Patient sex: M
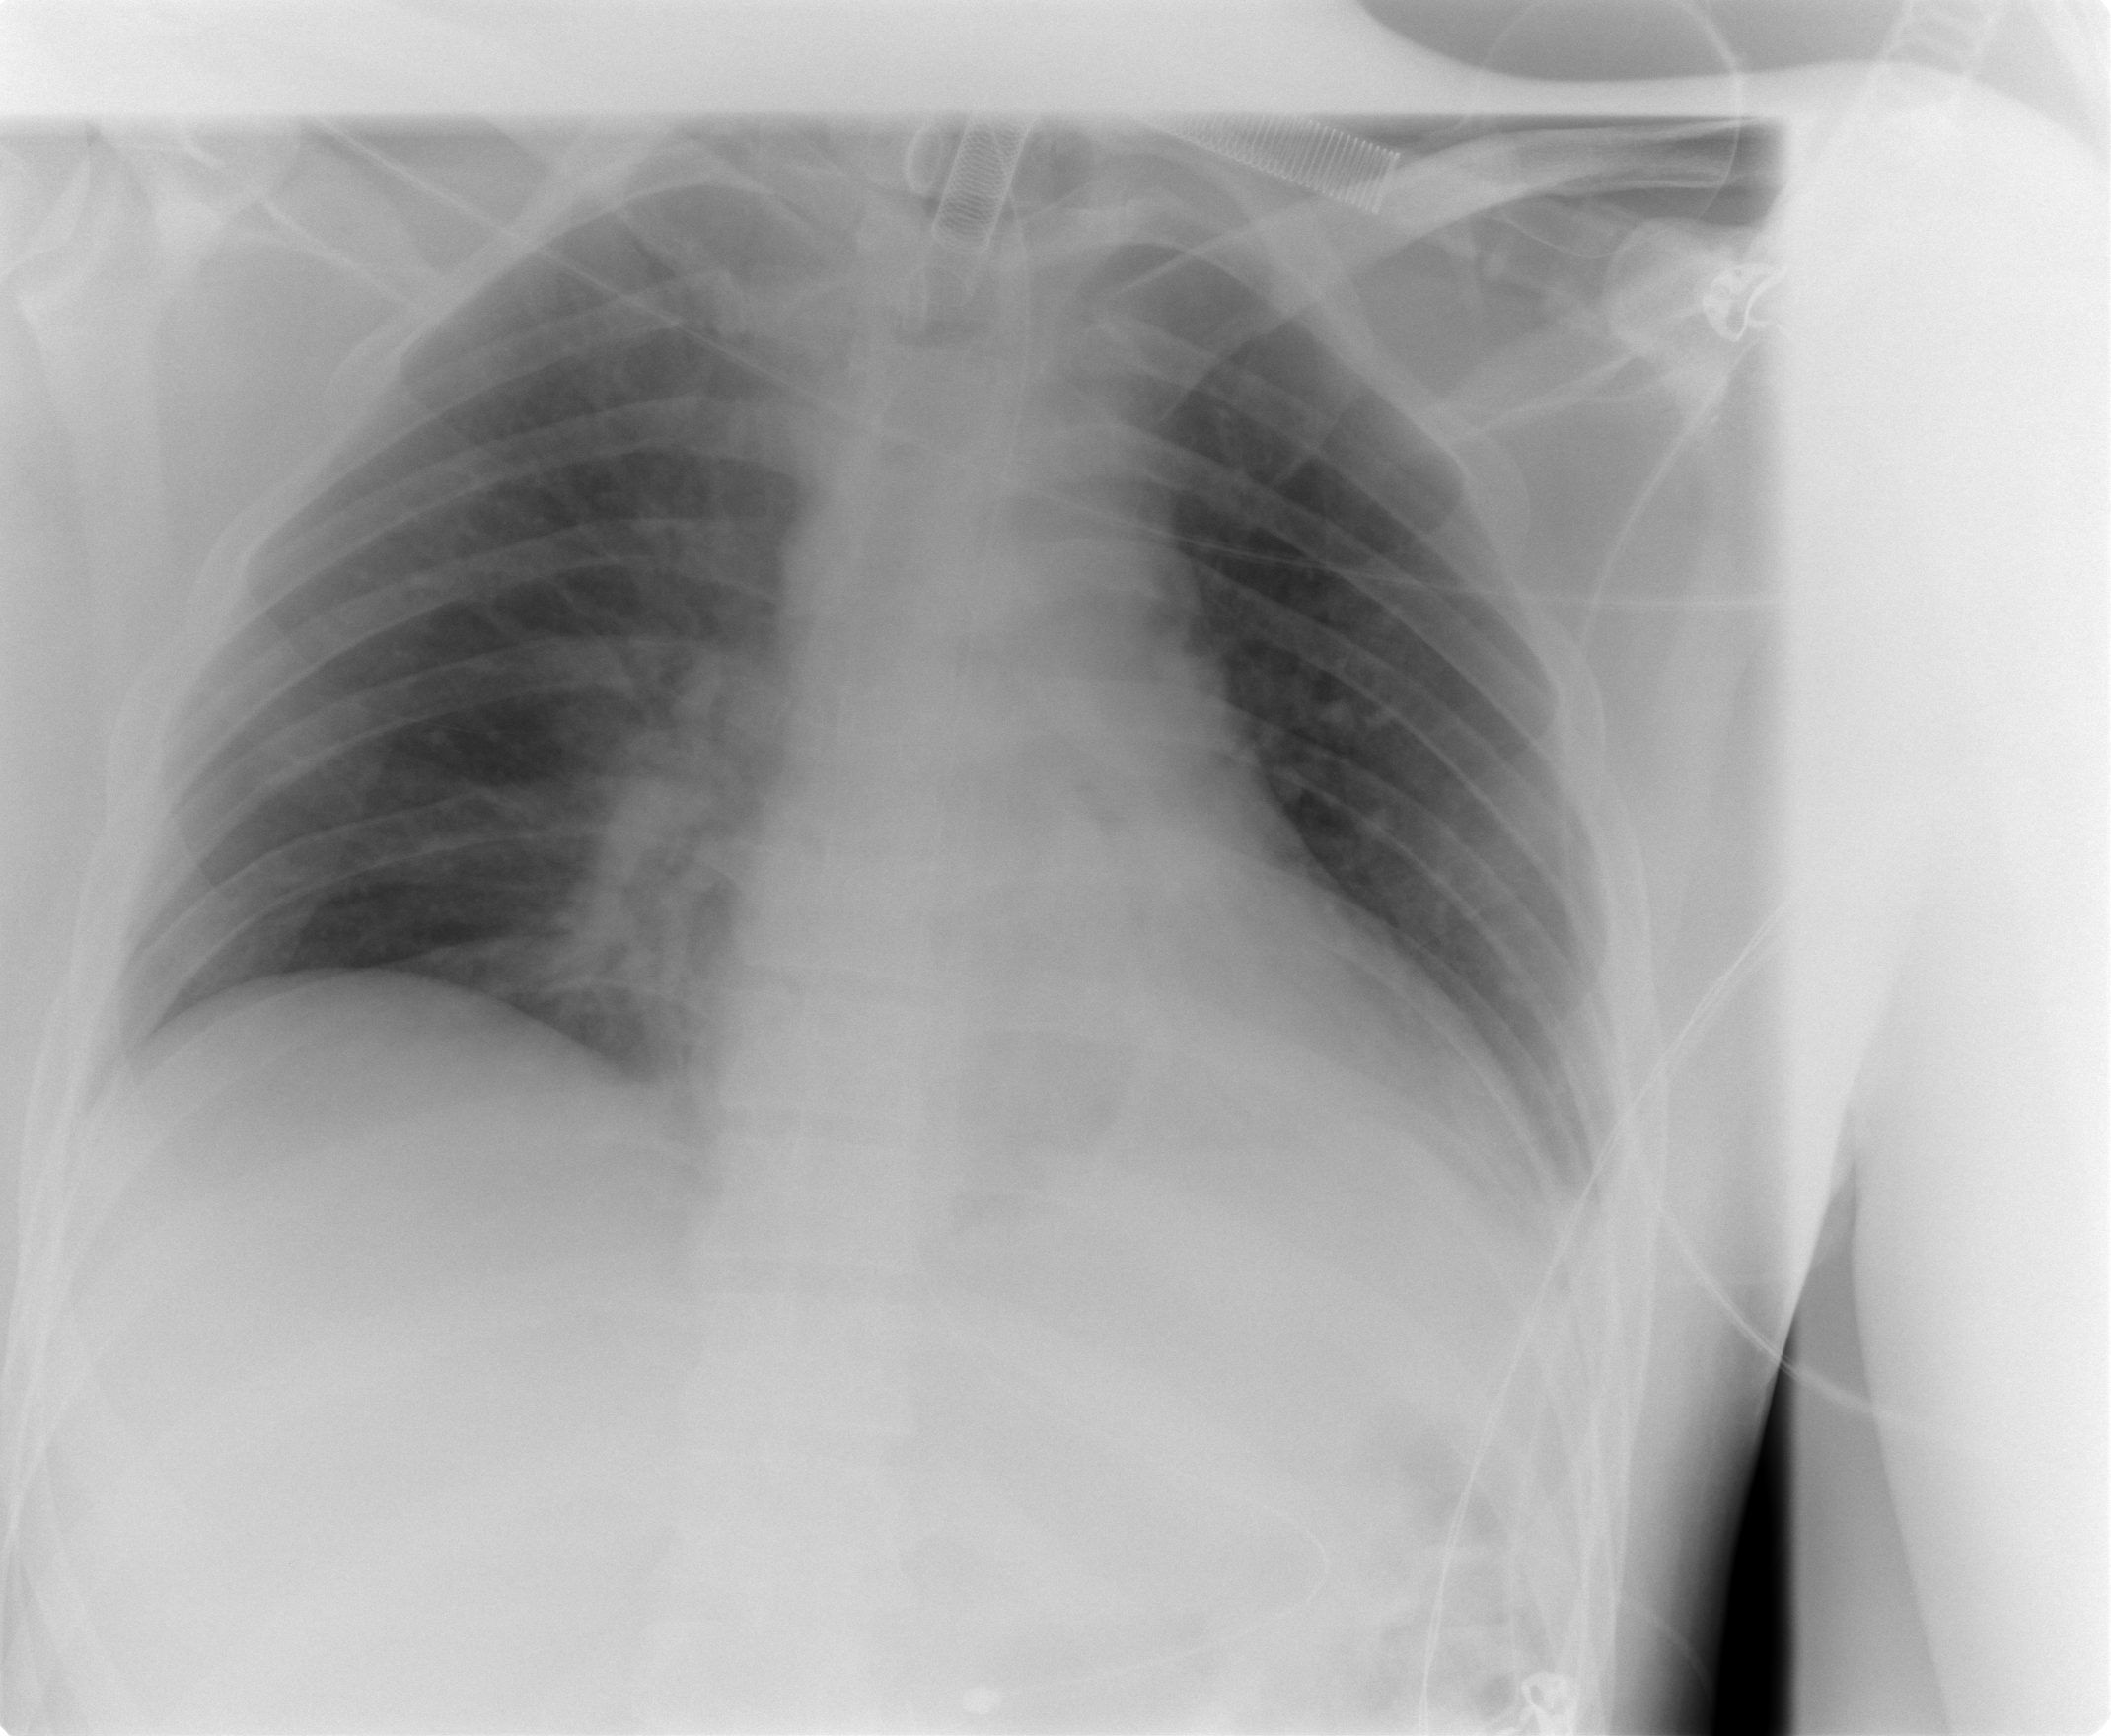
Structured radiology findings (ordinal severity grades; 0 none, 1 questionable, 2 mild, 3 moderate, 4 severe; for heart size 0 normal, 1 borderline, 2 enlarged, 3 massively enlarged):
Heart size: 1
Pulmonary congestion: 2
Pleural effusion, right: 0
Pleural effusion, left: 2
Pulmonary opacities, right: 0
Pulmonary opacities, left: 0
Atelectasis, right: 0
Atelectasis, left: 2